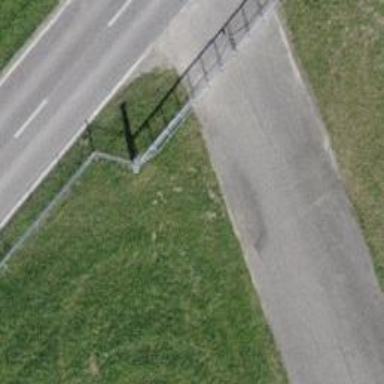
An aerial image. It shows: Fence.